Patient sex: F
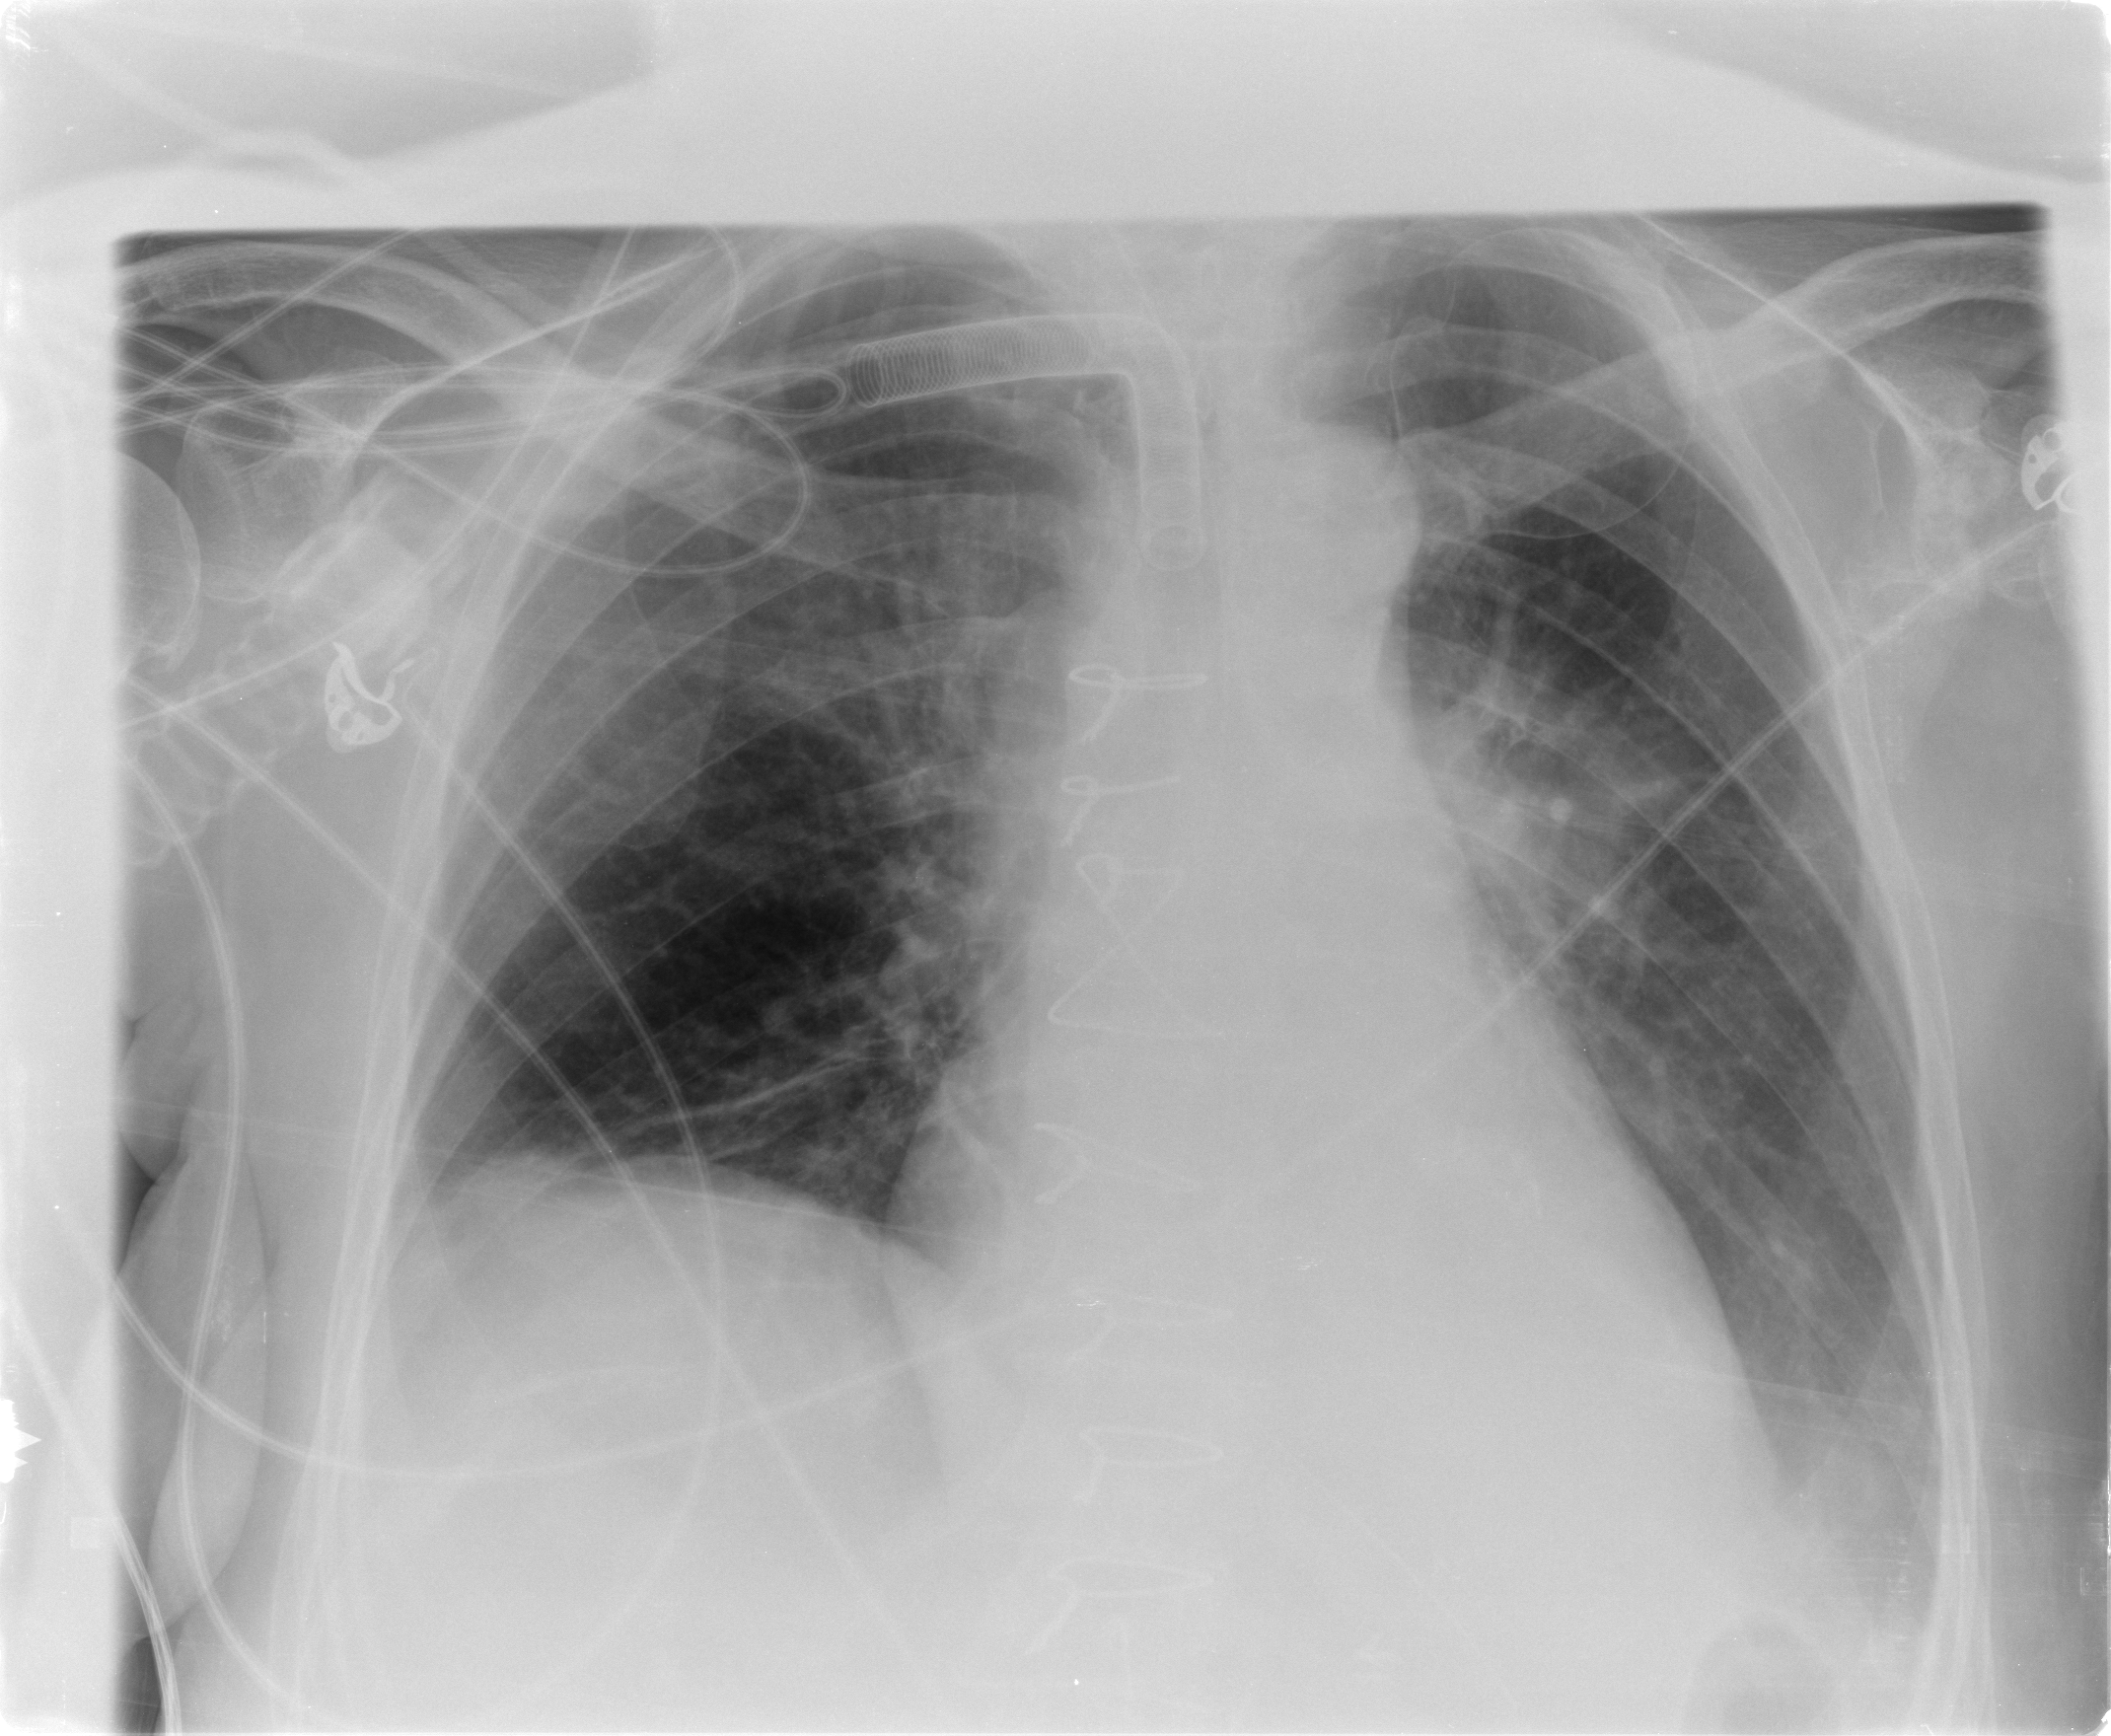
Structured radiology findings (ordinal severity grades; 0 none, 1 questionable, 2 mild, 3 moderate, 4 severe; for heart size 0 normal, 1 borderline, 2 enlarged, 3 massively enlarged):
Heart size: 0
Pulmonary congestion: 0
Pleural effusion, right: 0
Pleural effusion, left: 1
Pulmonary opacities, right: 0
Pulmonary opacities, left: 0
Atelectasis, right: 0
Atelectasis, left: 1